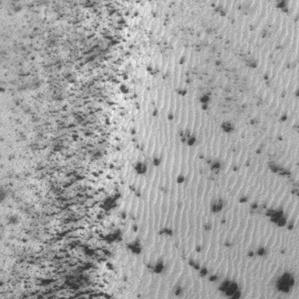
Label: frost